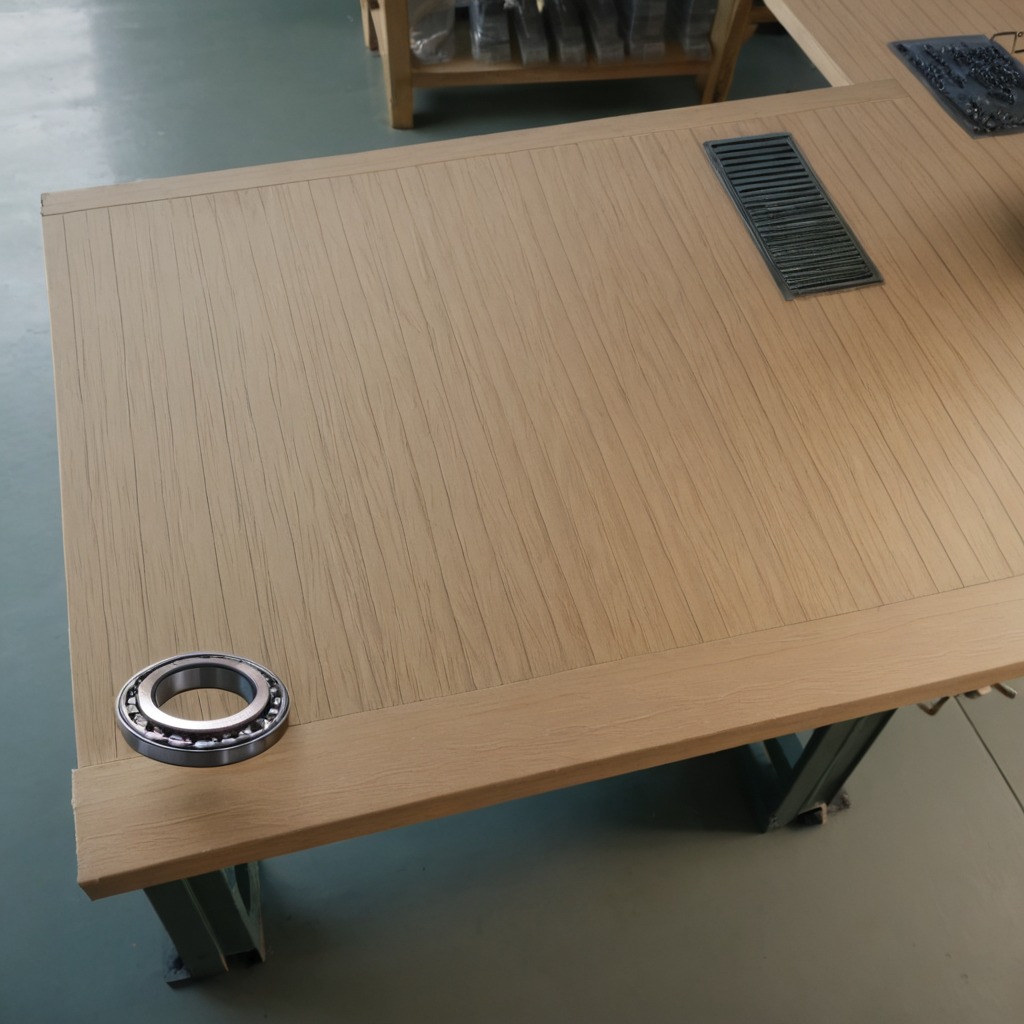
A metal ball bearing is lying on a workbench inside a coastal fishing gear workshop.